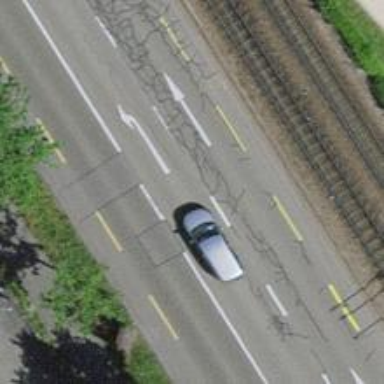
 equipped with cycle lane on both sides."